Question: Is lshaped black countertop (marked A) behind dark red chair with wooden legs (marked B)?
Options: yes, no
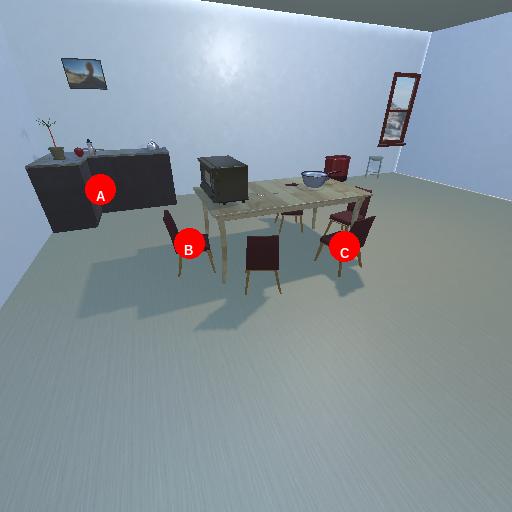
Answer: yes